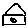
Label: house